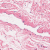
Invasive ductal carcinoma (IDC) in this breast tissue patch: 0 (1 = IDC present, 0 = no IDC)